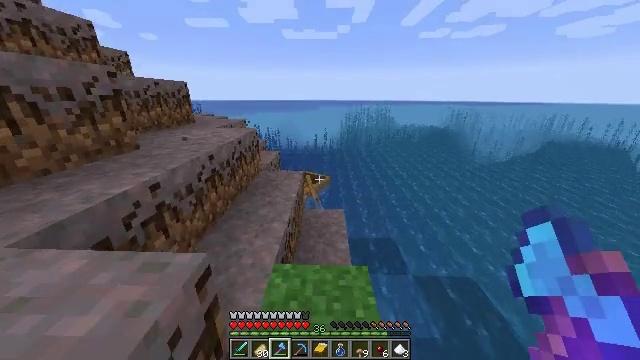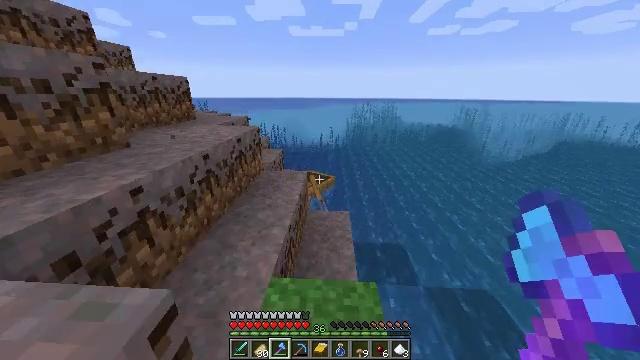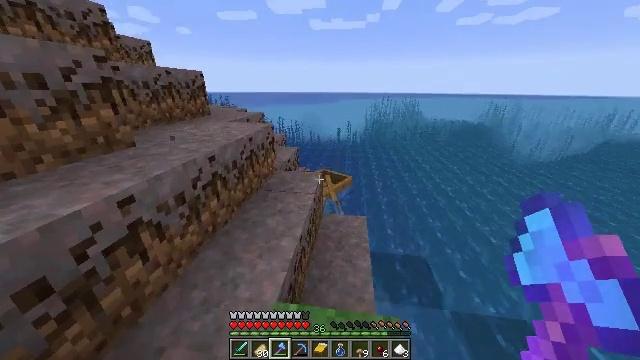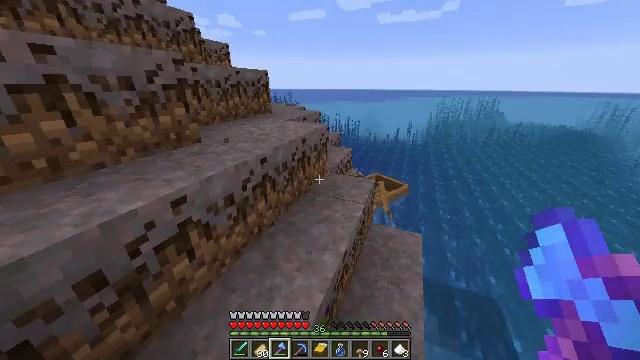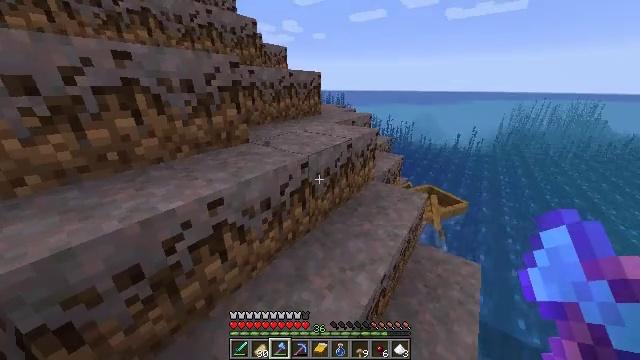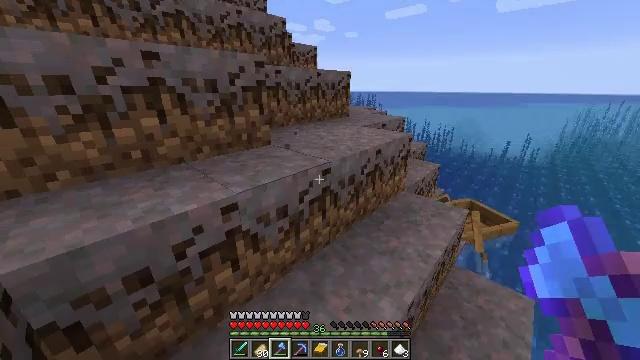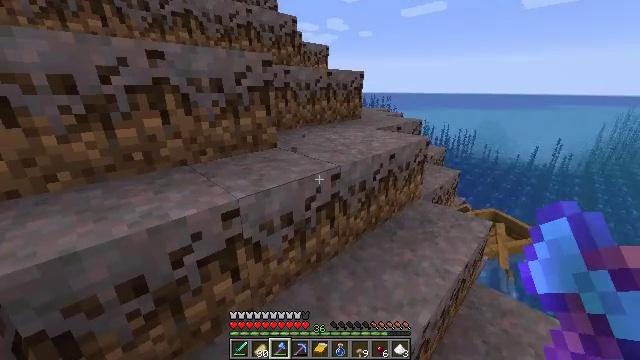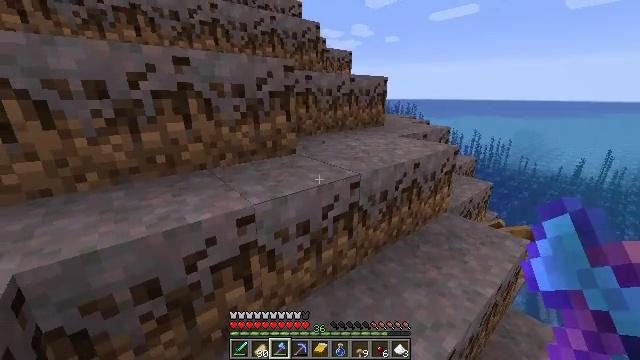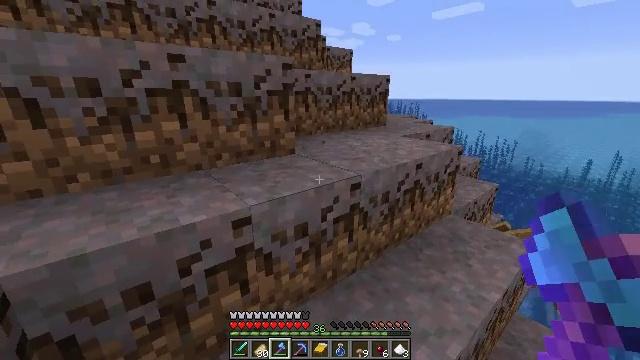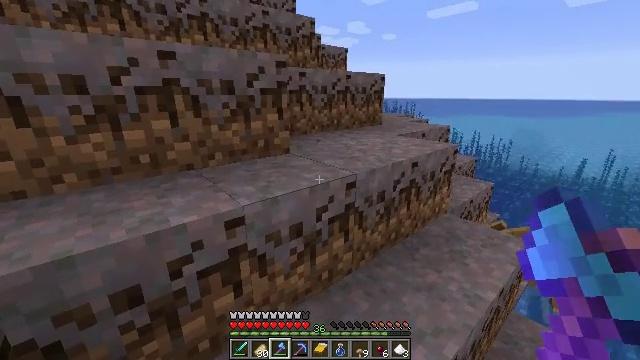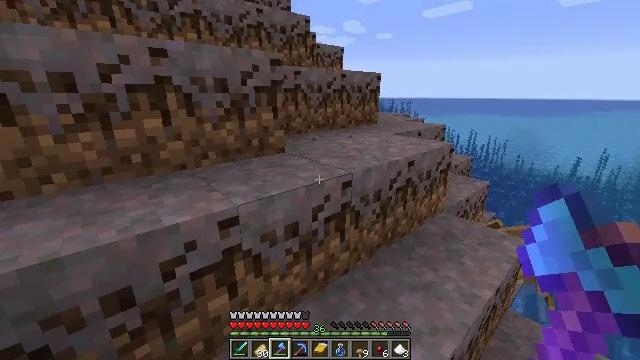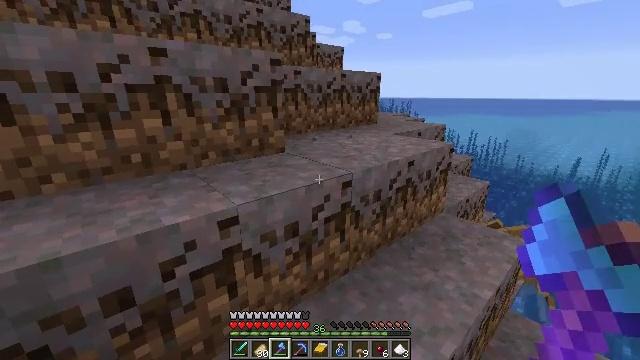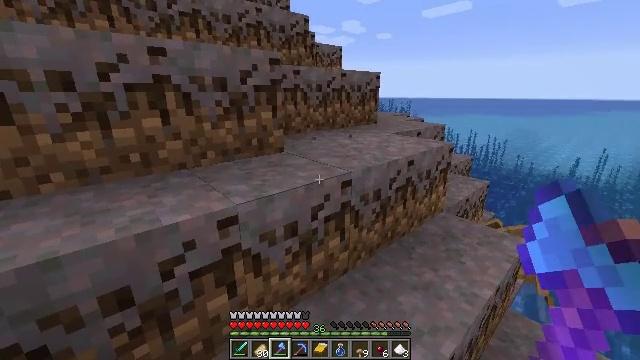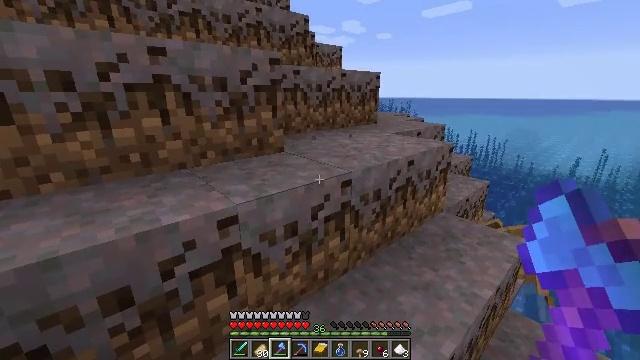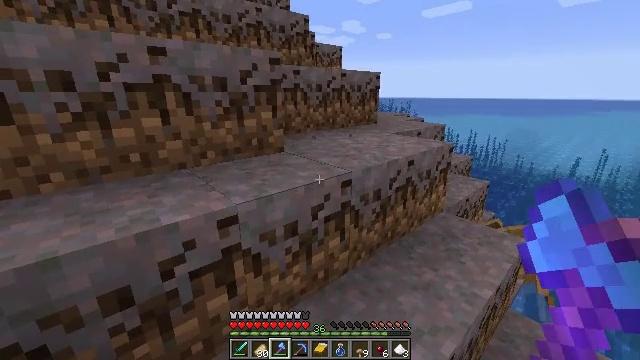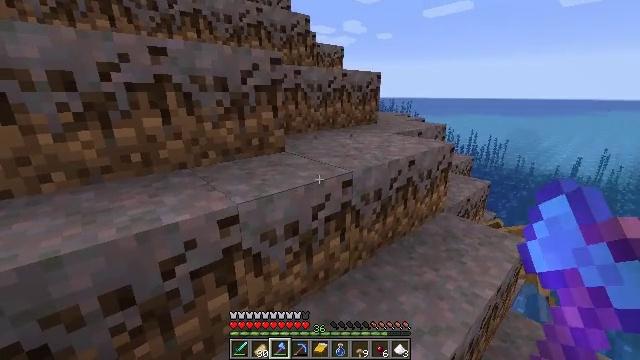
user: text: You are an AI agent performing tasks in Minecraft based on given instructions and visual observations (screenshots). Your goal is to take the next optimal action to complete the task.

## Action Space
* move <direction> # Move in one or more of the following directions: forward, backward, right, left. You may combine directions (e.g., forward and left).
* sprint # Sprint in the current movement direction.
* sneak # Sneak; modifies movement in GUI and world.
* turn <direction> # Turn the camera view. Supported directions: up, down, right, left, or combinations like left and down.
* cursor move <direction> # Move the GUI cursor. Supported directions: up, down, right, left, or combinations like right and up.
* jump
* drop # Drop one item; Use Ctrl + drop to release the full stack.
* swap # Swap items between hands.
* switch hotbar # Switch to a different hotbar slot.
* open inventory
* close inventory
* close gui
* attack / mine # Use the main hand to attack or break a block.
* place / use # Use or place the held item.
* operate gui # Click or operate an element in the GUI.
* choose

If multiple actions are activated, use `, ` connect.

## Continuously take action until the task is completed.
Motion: motion action
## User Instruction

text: Mine brown mushroom block in the forest.
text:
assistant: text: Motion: move forward, turn left
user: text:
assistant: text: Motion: move forward, turn left and down
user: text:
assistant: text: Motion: move forward, turn left
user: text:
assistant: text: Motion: turn left
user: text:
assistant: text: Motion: turn left and up
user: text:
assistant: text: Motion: turn left and up
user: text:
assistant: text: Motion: turn left and up
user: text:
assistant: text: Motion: no_op
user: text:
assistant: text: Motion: turn right
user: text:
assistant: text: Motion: no_op
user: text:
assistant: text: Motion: no_op
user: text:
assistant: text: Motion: no_op
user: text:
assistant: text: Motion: no_op
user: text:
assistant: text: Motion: no_op
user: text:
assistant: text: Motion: no_op
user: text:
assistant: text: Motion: turn left
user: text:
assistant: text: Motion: move forward, turn left and up
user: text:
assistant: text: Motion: move forward, turn left and up
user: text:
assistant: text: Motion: move forward, turn left and up
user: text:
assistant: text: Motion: move forward, turn left and up
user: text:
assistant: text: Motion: move forward, turn left and up, jump
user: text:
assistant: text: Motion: move forward, turn left and up, jump
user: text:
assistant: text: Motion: move forward, turn left and up, jump
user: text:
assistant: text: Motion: move forward, turn left and up, jump
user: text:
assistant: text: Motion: move forward, turn left, jump
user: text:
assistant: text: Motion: move forward, jump
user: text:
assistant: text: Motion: move forward, jump
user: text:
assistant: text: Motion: move forward, jump
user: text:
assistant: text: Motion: move forward, jump
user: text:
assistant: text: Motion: move forward, jump